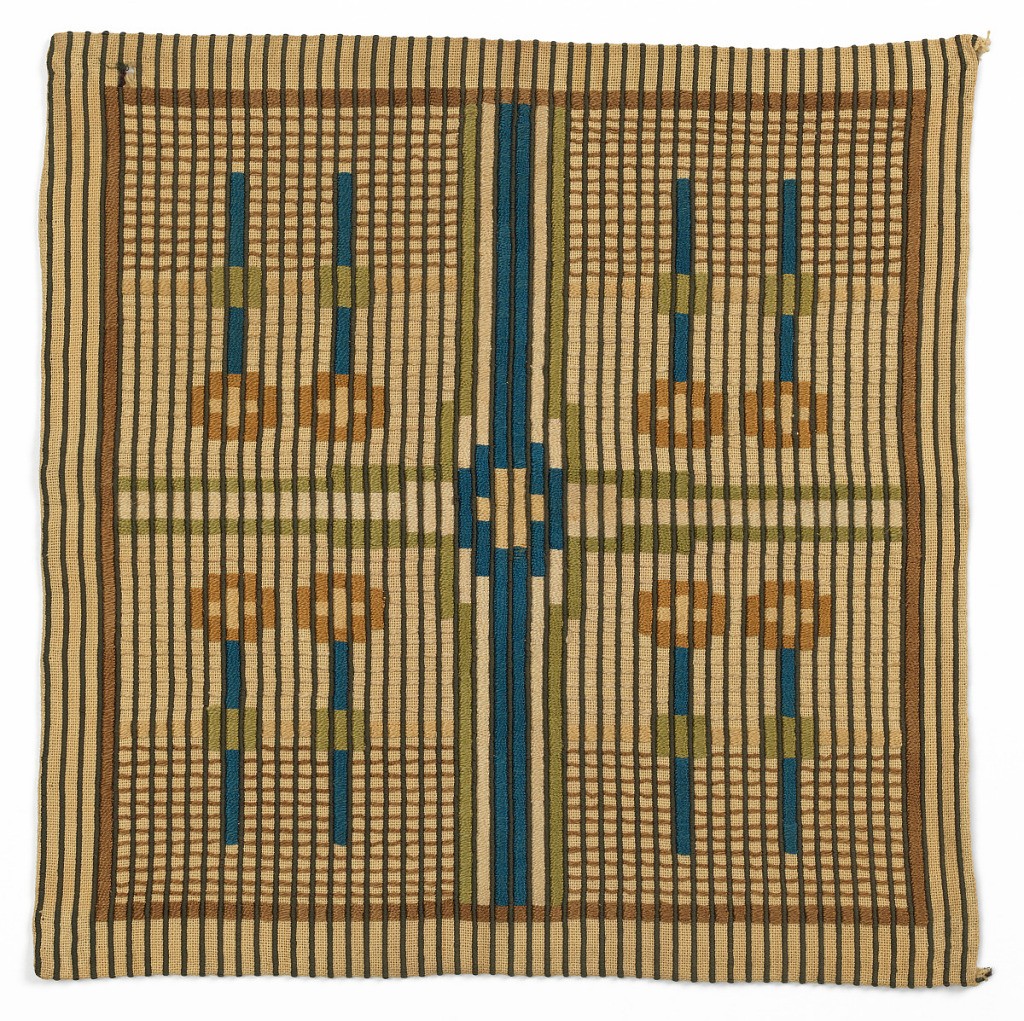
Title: Square
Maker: Unknown
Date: ca. 1910
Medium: cotton Technique: embroidered
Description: Embroidered square with a geometrical and striped design is divided into four sections by blue and olive green bands. Each section has a pair of two flower stems, highly geometricized. Design has a strong overall grid-like effect made from narrow dark brown stripes.